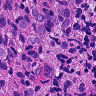
Metastatic tissue present: yes